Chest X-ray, PA view. Patient: 36 years old, sex F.
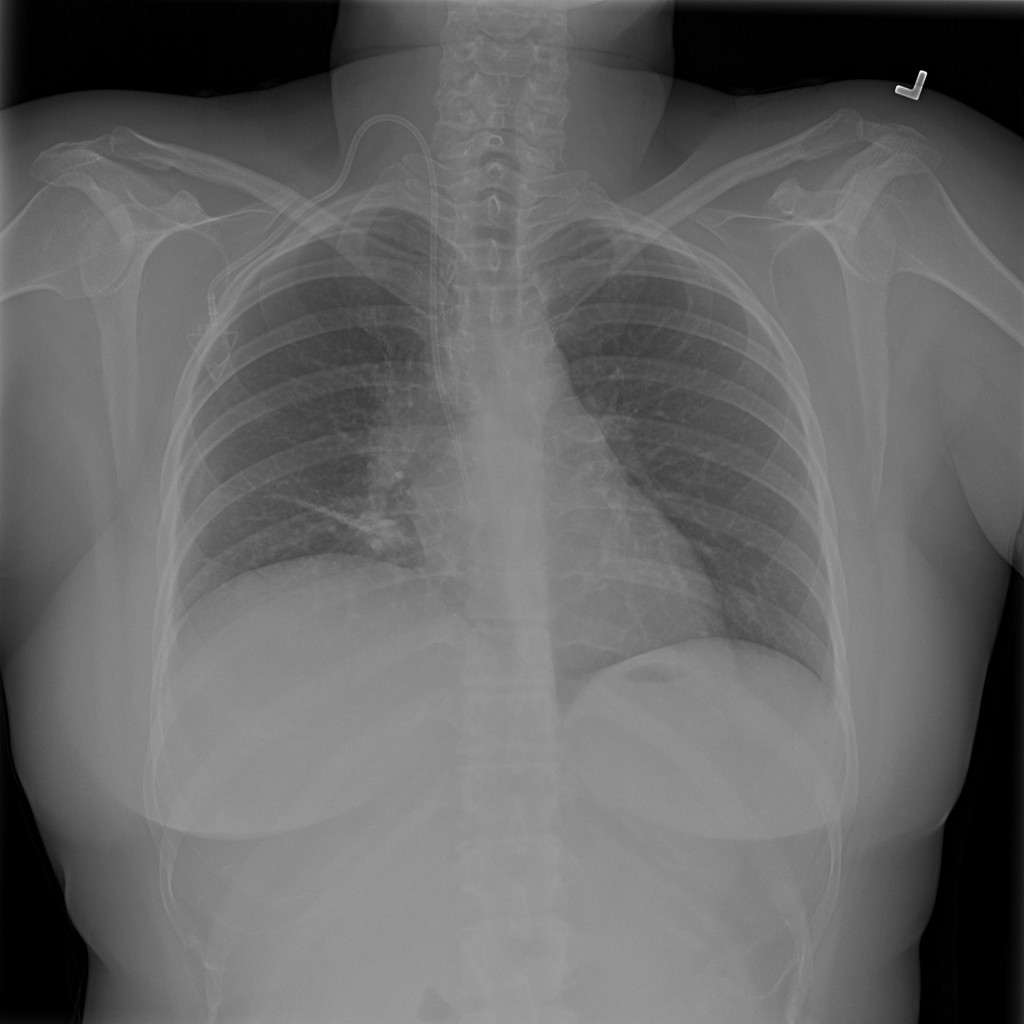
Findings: Atelectasis, Infiltration